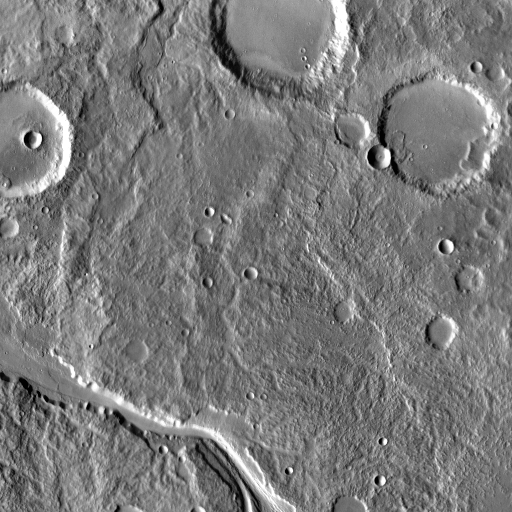
Crater classes present: Background, Other, Buried